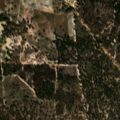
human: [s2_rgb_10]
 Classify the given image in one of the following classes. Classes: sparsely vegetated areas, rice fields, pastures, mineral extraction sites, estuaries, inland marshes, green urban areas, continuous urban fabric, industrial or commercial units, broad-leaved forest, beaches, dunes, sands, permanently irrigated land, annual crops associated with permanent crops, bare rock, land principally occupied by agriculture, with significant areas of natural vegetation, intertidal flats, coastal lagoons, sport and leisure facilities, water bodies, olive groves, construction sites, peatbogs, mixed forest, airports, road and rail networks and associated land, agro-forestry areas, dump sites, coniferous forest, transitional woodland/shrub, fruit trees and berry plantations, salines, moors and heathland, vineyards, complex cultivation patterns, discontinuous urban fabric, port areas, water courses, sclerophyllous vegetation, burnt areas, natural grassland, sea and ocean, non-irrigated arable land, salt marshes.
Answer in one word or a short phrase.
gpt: non-irrigated arable land, agro-forestry areas, mixed forest